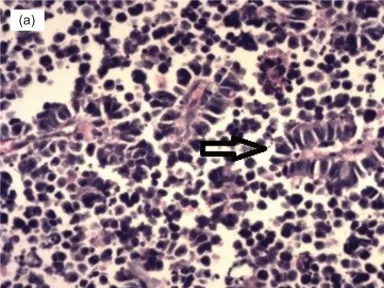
Histopathology and immunohistochemistry of case 4. (a) Showing (Hematoxylin-Eosin staining) small uniform round cells with a hyperchromatic nucleus and mild to moderate pale staining cytoplasm and pseudo-rosettes (20x).
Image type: pathology (h&e)